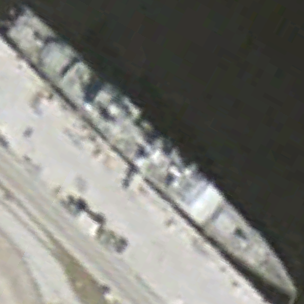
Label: cruiser